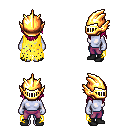
a pixel art fantasy rpg character, female body template, dark elf, purple skin, yellow tattered cape, magenta pants, pink long hairstyle, gold helm, black shoes, four views (front, back, left, right), 2x2 character sprite sheet, small pixel art, hard edges, no anti-aliasing